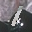
Label: 1